Field crop: tomato
Growth stage: 1
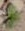
Species: solanum